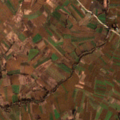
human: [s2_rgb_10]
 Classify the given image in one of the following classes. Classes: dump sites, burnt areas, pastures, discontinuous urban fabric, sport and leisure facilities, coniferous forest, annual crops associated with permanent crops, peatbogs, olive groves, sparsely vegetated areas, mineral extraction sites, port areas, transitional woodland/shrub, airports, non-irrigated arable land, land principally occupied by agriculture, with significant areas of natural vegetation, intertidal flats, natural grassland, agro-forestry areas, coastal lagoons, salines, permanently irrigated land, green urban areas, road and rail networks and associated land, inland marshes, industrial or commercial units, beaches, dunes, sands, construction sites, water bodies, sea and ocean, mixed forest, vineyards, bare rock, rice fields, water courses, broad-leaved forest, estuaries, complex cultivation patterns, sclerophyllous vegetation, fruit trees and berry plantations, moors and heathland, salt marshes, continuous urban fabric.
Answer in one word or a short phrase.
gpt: non-irrigated arable land, complex cultivation patterns